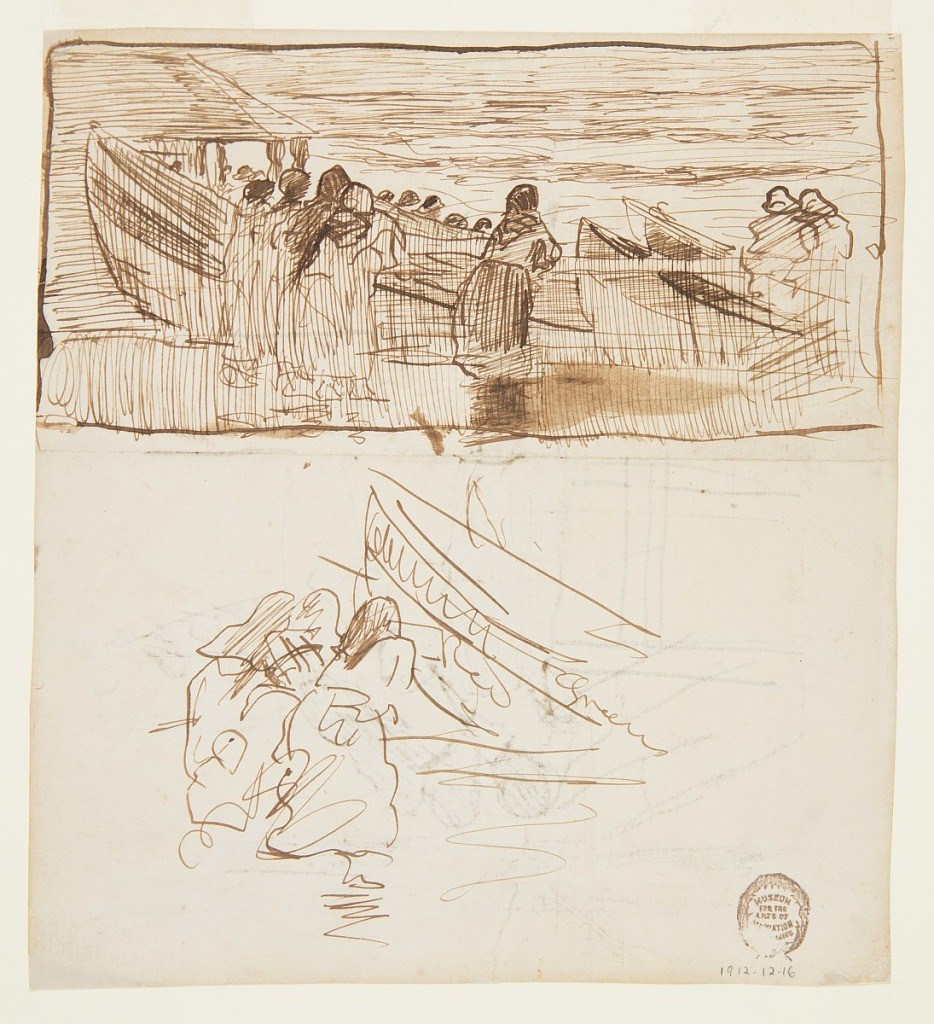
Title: Two Studies of Women Standing behind Railing, Looking at the Launching of Dories, Cullercoats, England
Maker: Winslow Homer, American, 1836–1910
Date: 1881
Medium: Pen and brown ink on off-white wove paper
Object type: Drawing
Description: In upper half of composition, figures of women stand at a railing and watch the fishermen and the sea; at left is a house with a hipped roof and porch; beyond the railing, four dories are drawn up on beach.  Framing lines.  In lower half: details of three women [in a grouping similar to the one on the verso], and one dory with color notations. Verso: drawn in opposite direction: three women and a child stand behind a railing; in background are dories, heads of fishermen, sea.